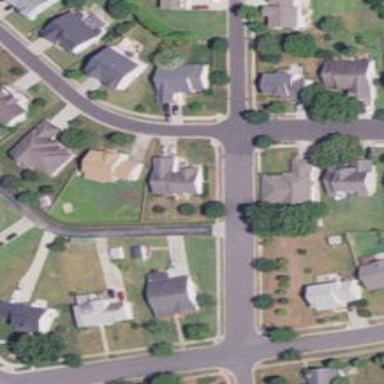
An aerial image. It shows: Residential road.